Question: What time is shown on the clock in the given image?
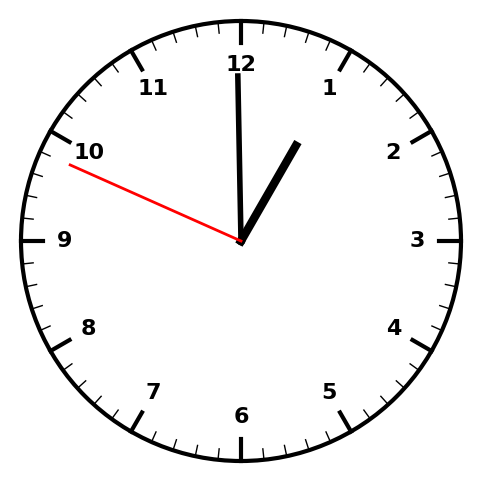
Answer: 12:59:49